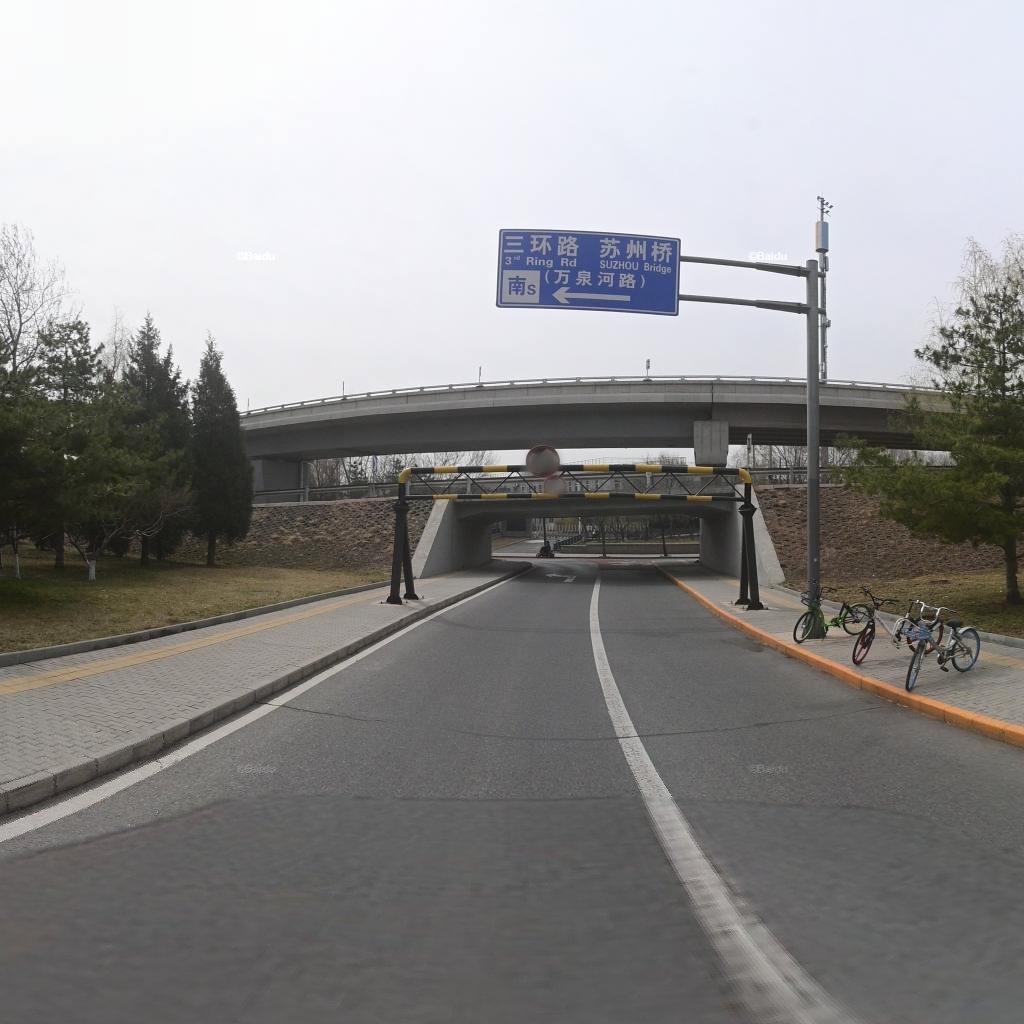
Region: Haidian
Road damage annotations: transverse crack